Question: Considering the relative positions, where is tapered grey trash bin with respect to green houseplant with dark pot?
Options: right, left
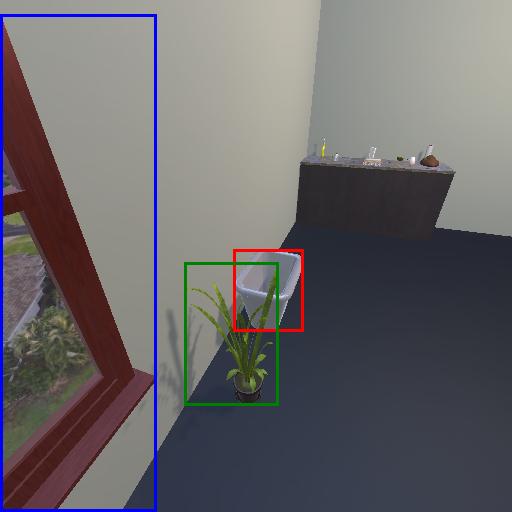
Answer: right